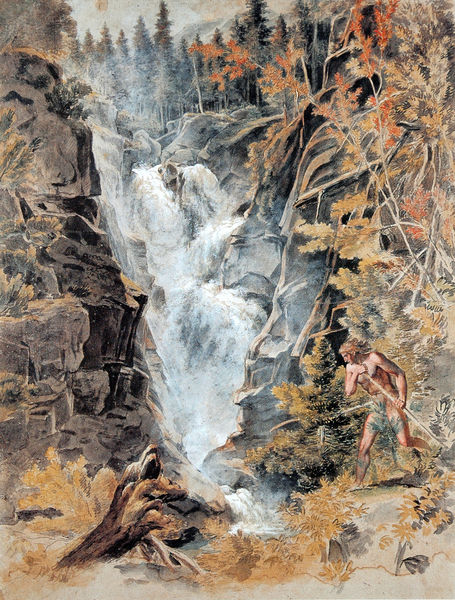
Titel: Der Reichenbachfall bei Meiringen
Künstler: Joseph Anton Koch
Standort: Hamburg
Institution: Hamburger Kunsthalle, Kupferstichkabinett
Schlagwörter: akt, baum, berg, blau, blätter, felsen, gemälde, gestein, gott, himmel, laub, mann, nackt, nackter, wasser, weiß, wolken, aquarell, bäume, fluss, gelb, grün, landschaft, ocker, ufer, äste, braun, bunt, frisur, grau, haar, licht, orange, schwarz, skizze, zeichnung, blick, rot, wolke, beige, malerei, symbolismus, mensch, stein, steine, bach, baumstamm, natur, stamm, strauch, zweige, busch, büsche, gewässer, sträucher, figur, blatt, person, pflanzen, tal, wald, wasserfall, stock, gischt, stab, moderne, laufen, berge, els, fels, felswand, gebirge, modern, dunst, grafik, graphik, nebel, schlucht, steil, herbst, böschung, romantik, schaum, strom, strömung, sturzbach, tannen, wild, farn, tiefe, fallen, adam, höhe, wurzel, lichtung, rennen, fichte, tanne, mythologie, jagd, kerl, unterholz, wurzeln, hubi, männlich, rotbraun, gebirgsbach, gehölz, landscahft, nadelbäume, fichten, nadelwald, stange, wipfel, nackter mann, stumpf, koch, baumstumpf, stechen, bergbach, baäume, stürzen, tosen, fischen, quelle, paradis, herbstlaub, tane, schlcuht, hinab, braunf, felskanten, leserichtung, oben nach unten, tarzan, wsserfall, neben, barumstumpf